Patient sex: M
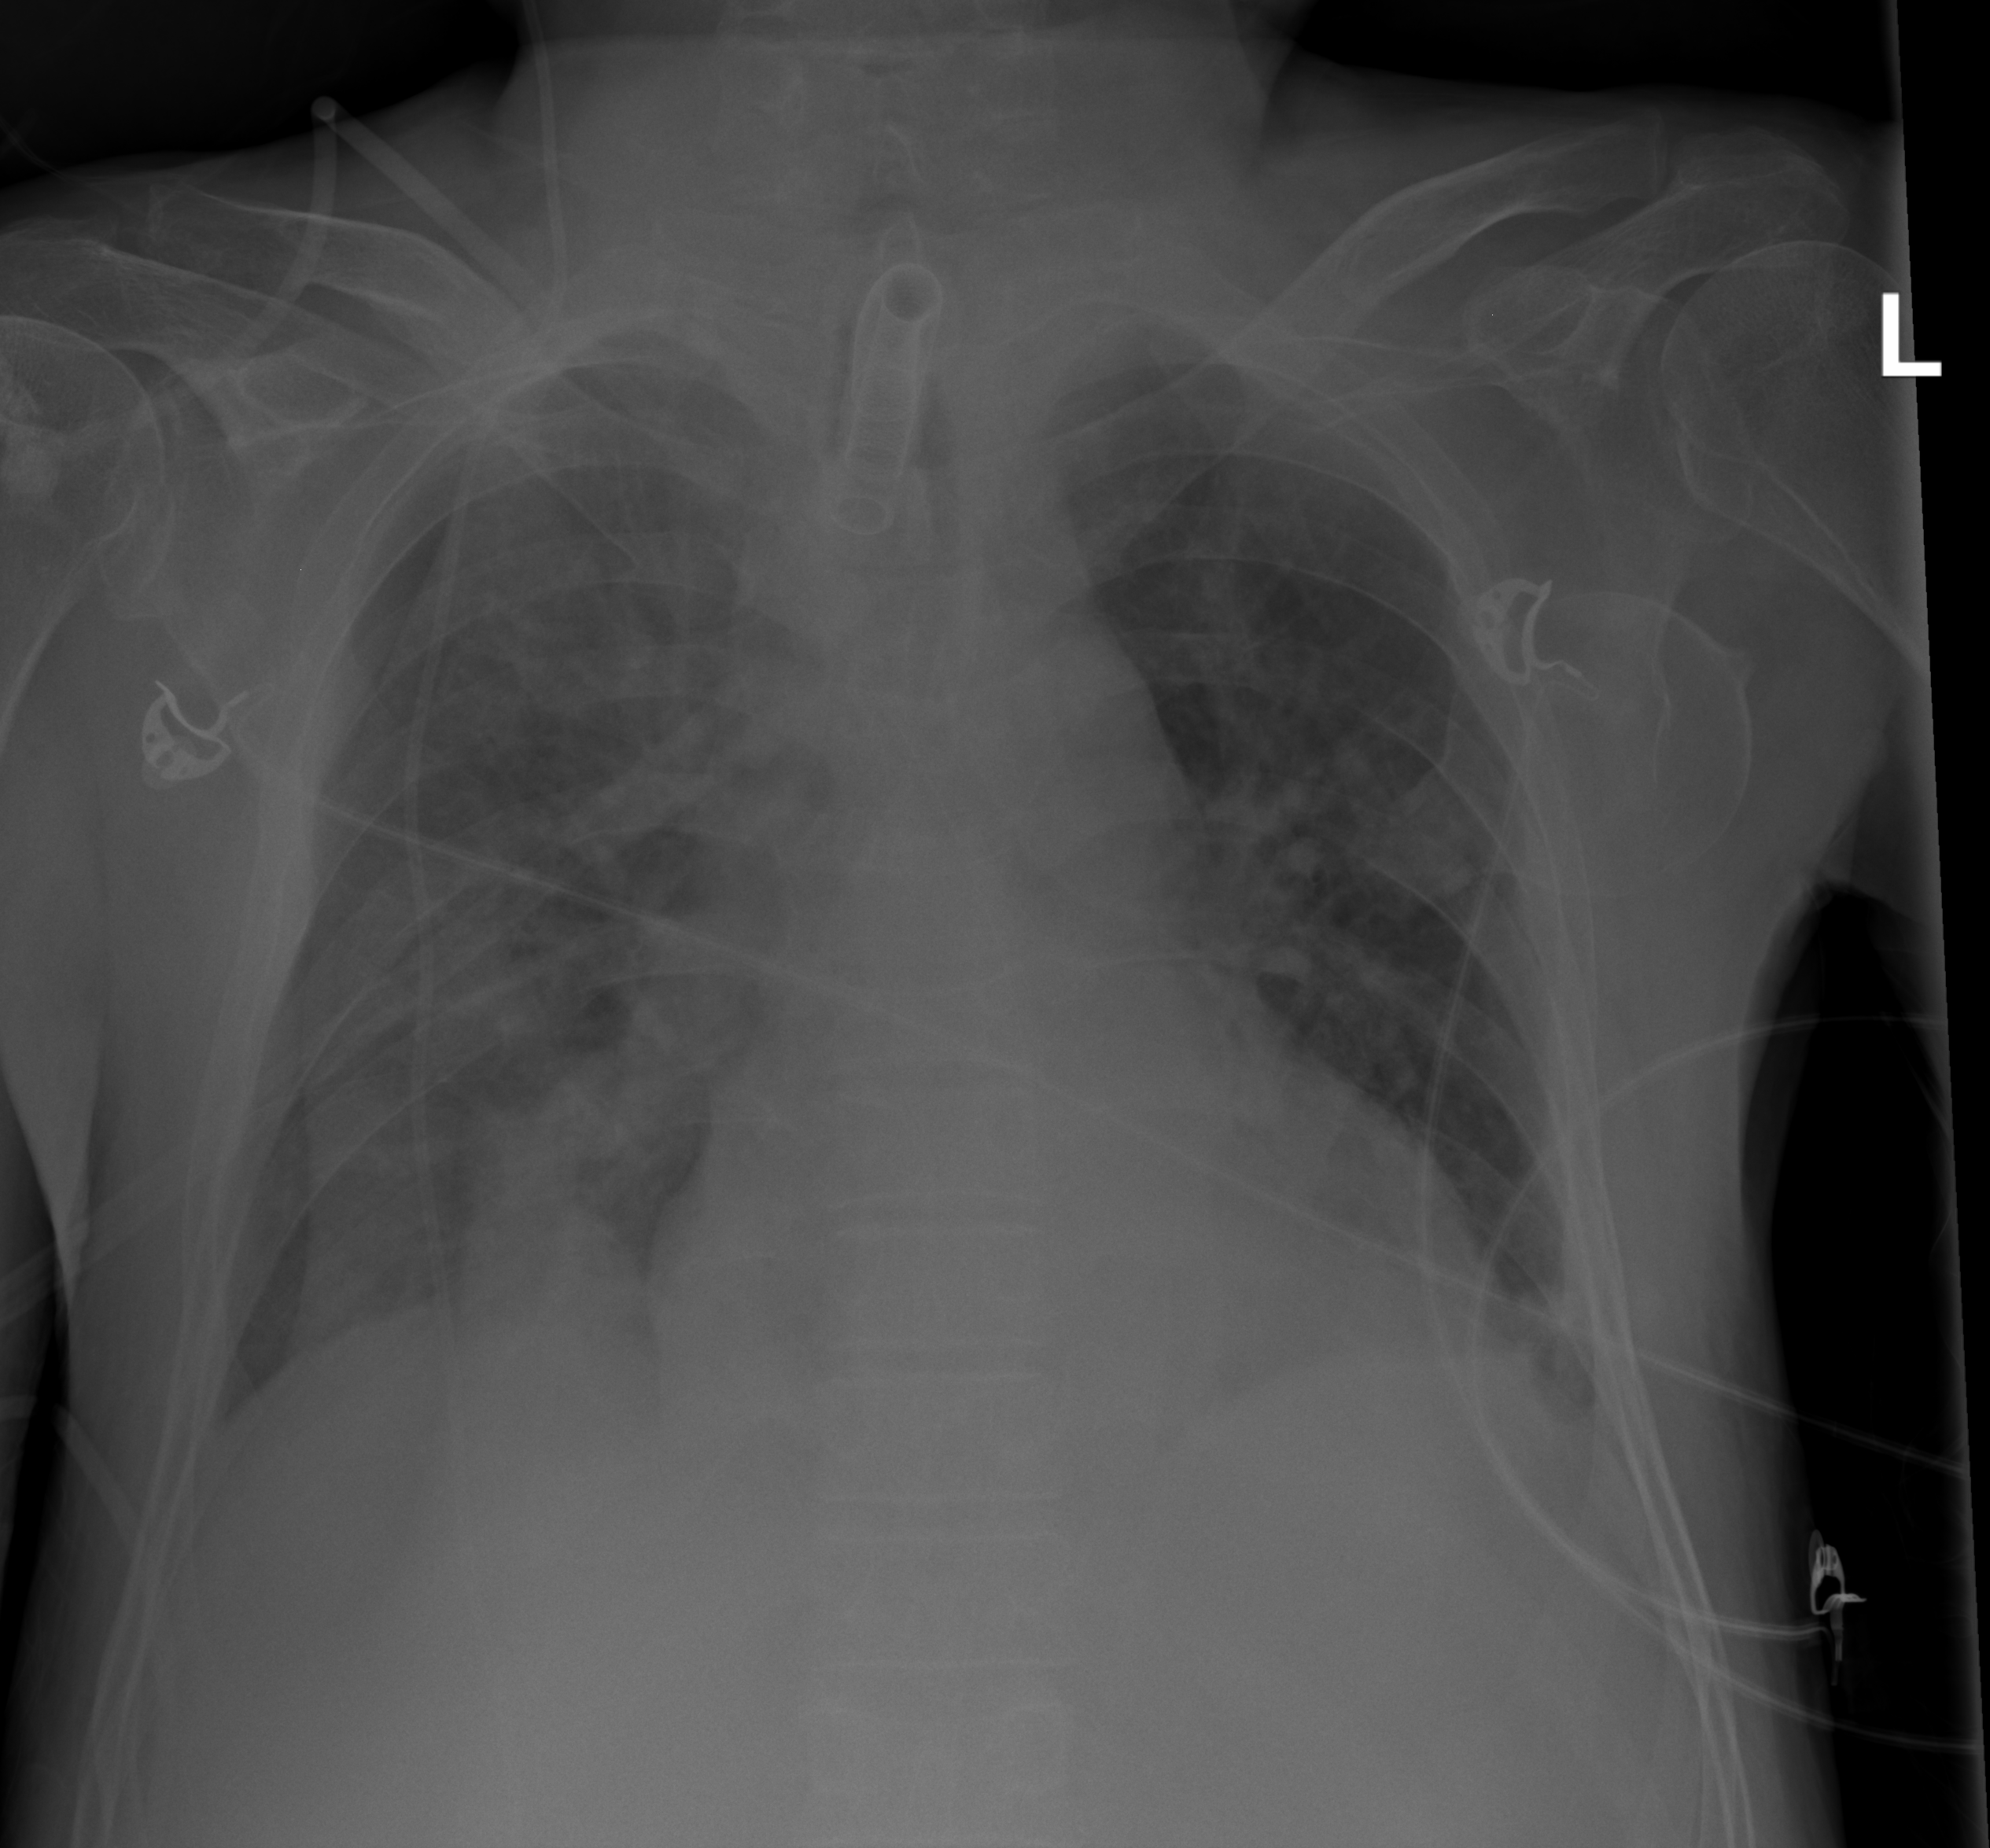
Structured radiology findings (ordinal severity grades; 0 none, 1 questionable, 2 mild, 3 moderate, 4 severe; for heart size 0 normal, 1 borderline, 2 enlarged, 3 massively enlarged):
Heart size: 2
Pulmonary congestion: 1
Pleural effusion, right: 1
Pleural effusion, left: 1
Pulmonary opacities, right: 0
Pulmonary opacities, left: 0
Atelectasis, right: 2
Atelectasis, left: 2